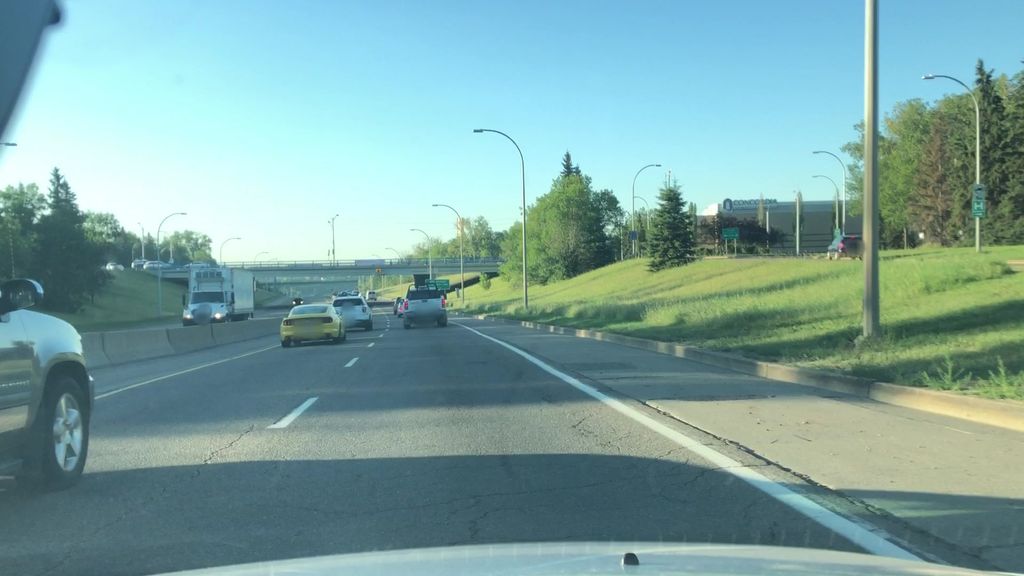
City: edmonton